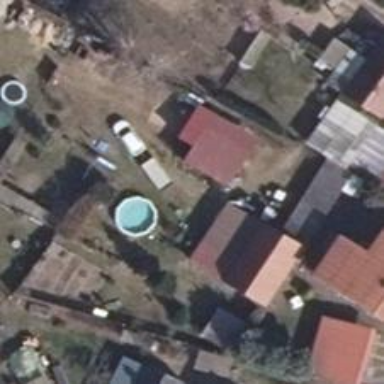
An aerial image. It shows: Swimming pool located in leisure land.